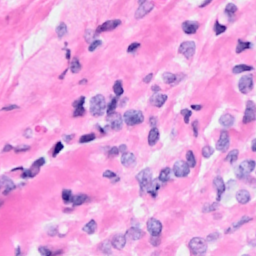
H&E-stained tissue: Breast